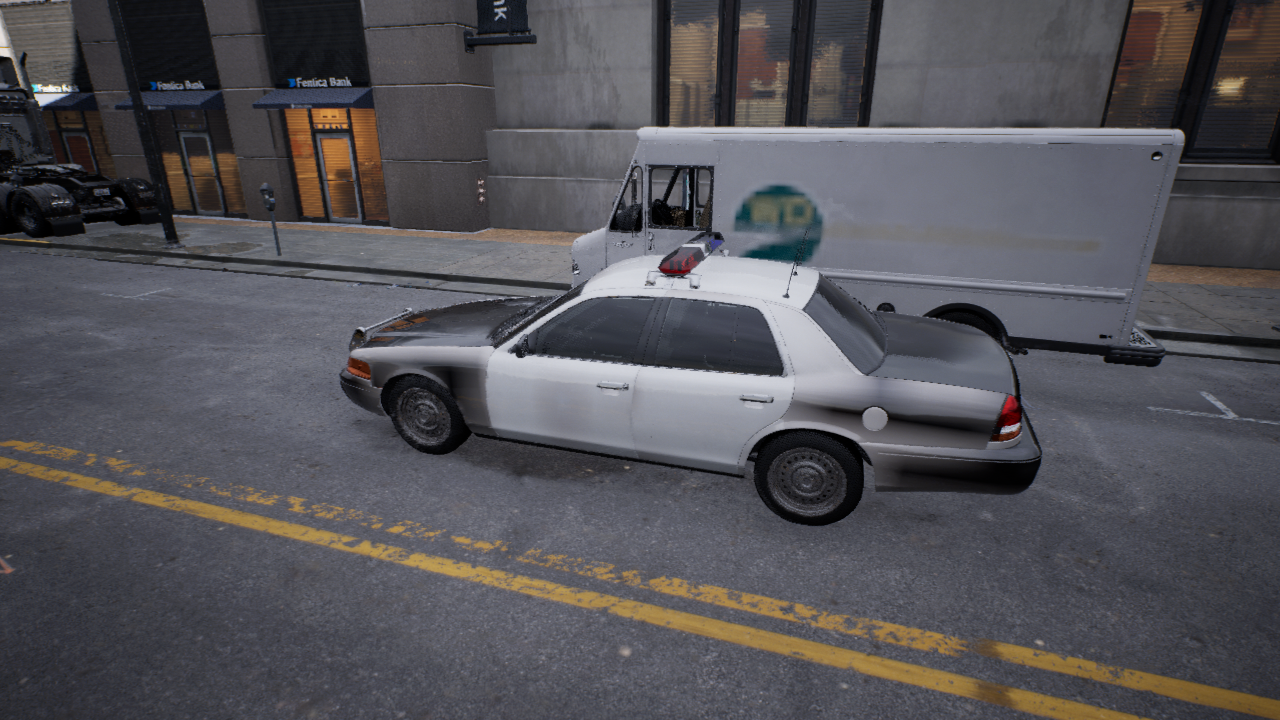
Venue: downtown
Lighting: clear day
Vehicle rig: sedan